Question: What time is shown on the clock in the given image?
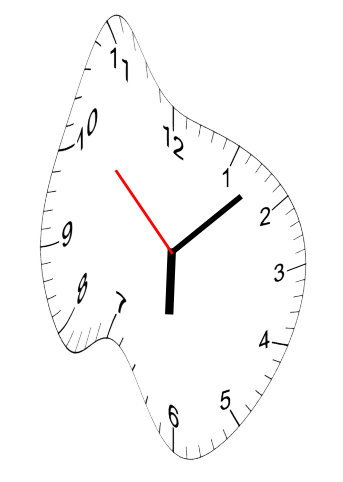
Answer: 06:07:52